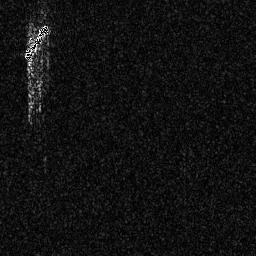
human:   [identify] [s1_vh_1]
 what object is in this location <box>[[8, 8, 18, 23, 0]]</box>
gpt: <ref>1 medium ship at the top left</ref>